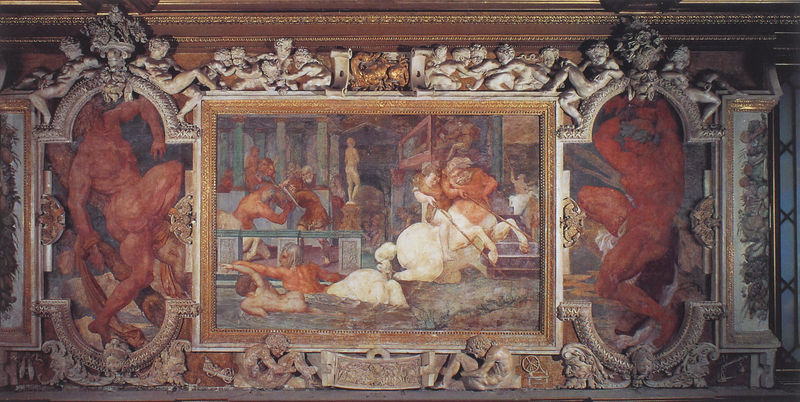
Titel: Die Fresken in der Galerie Francois I.
Künstler: Rosso Fiorentino
Standort: Fontainebleau, Schloss (EU - F)
Schlagwörter: kampf, mann, nackt, wasser, baden, männer, säulen, haus, rot, wand, böse, decke, pferd, engel, putte, skulptur, hufe, reiten, flut, treppe, ornamente, stuck, stufen, bad, schwimmen, schwert, atlant, putz, götter, fabelwesen, schriftrolle, fresko, putti, deckenfresko, ertrinken, fontainebleau